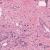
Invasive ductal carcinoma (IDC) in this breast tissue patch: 1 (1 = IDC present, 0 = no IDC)